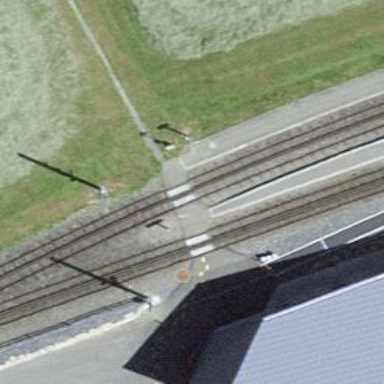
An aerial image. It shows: Level crossing along the railway.